Question: I am using the code given below to plot multiple graphs on the same page using ggplot. Instead of each graph having its own xlabel, ylabel, title and legend description, I want just one such for each page. I tried to find a solution to that, but to no avail. Can someone please let me know, or point me to a relevant thread? Thanks.

'''
plots <- dlply(dacc, .(SIC), function(x){
ggplot(x, aes(x = PER)) +
geom_line(aes(y = MEAN, group = NLEAD, color = NLEADMEAN)) +
geom_line(aes(y = MED, group = NLEAD, color = NLEADMED)) +
xlab("(Total Asset Percentile Cutoff To Define Big Firms)") +
ylab("Mean Absolute Discretioary Accrual For Different Groups") +
ggtitle(paste("Mean ADA Across Groups For SIC = ", unique(x$SIC))) +
ylim(0, ymax/2)
})
ml <- do.call(marrangeGrob, c(plots, list(nrow = 2, ncol = 2)));
ggsave("my_plots.pdf", ml, height = 7, width = 13, units = "in");
'''
Edit:
'''
ggplot(dacc, aes(x = PER)) +
geom_line(aes(y = MEAN, group = NLEAD, color = NLEADMEAN)) +
geom_line(aes(y = MED, group = NLEAD, color = NLEADMED)) +
xlab("(Total Asset Percentile Cutoff To Define Big Firms)") +
ylab("Mean Absolute Discretioary Accrual For Different Groups") +
ggtitle(paste("Mean ADA Across Groups For SIC = ", unique(x$SIC))) +
ylim(0, ymax/2) +
facet_wrap(~SIC,nrow=2)
'''
This definitely seems better, but I am facing multiple problems with this one.
(1) On the terminal I am able to see the graphs, which presents only xlab and ylab. But how do I save the graph?
(2) I have around 50 SIC, so 50 grpahs, so I assume that when I save, let say with nrow = 10, I should be able to see xlab, and ylab on each page.
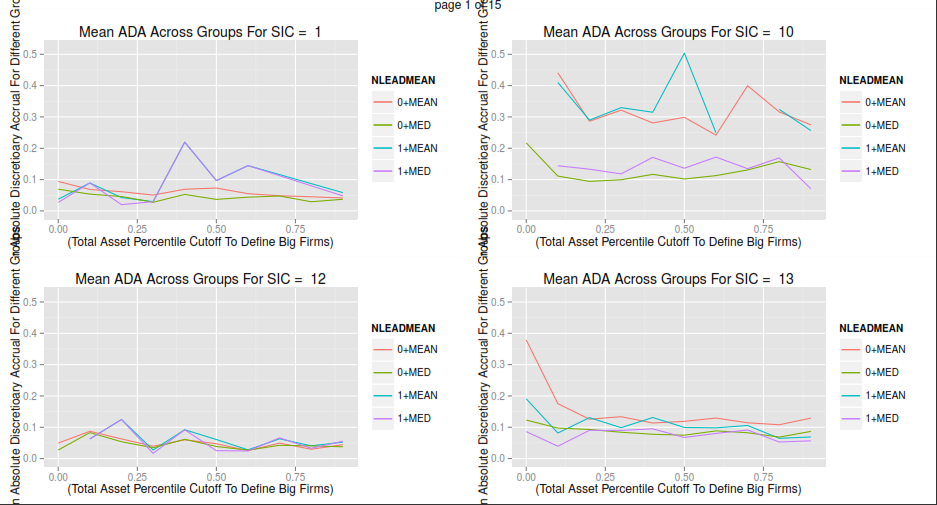
Answer: As commented , you should use faceting feature here. For example:
'''
facet_wrap(~SIC,nrow=2)
'''
You code becomes something like this :
'''
ggplot(dacc, aes(x = PER)) +
geom_line(aes(y = MEAN, group = NLEAD, color = NLEADMEAN)) +
geom_line(aes(y = MED, group = NLEAD, color = NLEADMED)) +
xlab("(Total Asset Percentile Cutoff To Define Big Firms)") +
ylab("Mean Absolute Discretioary Accrual For Different Groups") +
ggtitle(paste("Mean ADA Across Groups For SIC = ", unique(x$SIC))) +
ylim(0, ymax/2) +
facet_wrap(~SIC,nrow=2)
'''